Question: I'm trying to get the top record of the entities from the output of the script component, but I do not see any suitable component to achieve this.
'''
For example:
Student ID Date Value
1 2014-01-01 2
1 2014-02-02 34
2 2014-01-01 5
2 2013-01-01 6
2 2012-01-01 9
And I will get these:
Student ID Date Value
1 2014-02-02 34
2 2014-01-01 5
'''
Something like the window functions would do this in SSMS. And this may need to be done within the data-flow. Any suggestion?

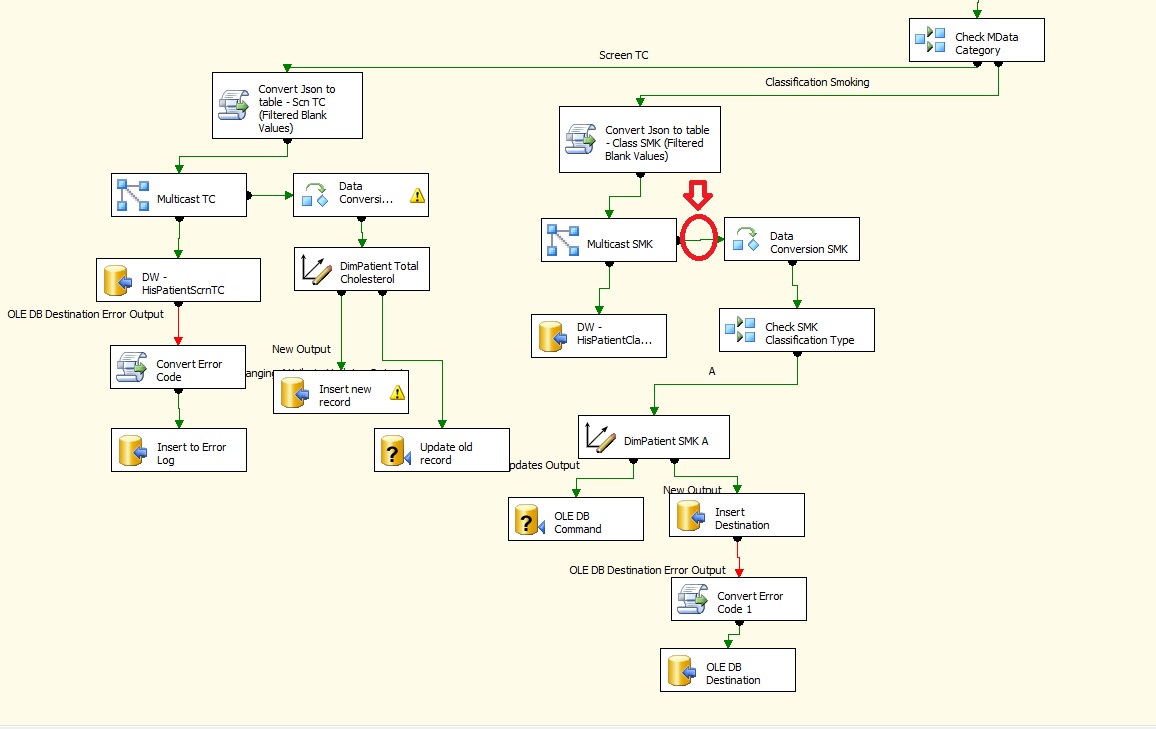
Answer: It can be done in ssis by joining the aggregation back to the source, it'll take a few steps but should work: